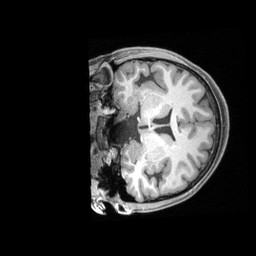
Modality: T1w
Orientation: coronal
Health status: healthy
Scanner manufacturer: siemens
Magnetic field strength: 3 T
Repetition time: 2.4 s
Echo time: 0.00201 s